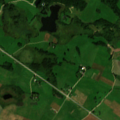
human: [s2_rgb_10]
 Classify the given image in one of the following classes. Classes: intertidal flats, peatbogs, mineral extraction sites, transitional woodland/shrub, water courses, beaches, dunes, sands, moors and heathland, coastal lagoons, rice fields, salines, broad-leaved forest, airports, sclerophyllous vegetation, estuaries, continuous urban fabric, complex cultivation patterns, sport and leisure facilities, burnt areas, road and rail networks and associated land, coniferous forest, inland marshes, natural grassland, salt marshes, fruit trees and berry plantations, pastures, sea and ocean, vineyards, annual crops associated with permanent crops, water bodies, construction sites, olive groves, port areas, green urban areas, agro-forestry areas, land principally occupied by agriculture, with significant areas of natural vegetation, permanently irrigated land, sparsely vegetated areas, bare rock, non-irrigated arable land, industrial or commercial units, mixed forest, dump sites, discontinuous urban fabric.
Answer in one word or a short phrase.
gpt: non-irrigated arable land, complex cultivation patterns, land principally occupied by agriculture, with significant areas of natural vegetation